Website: apple
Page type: customer-info-address
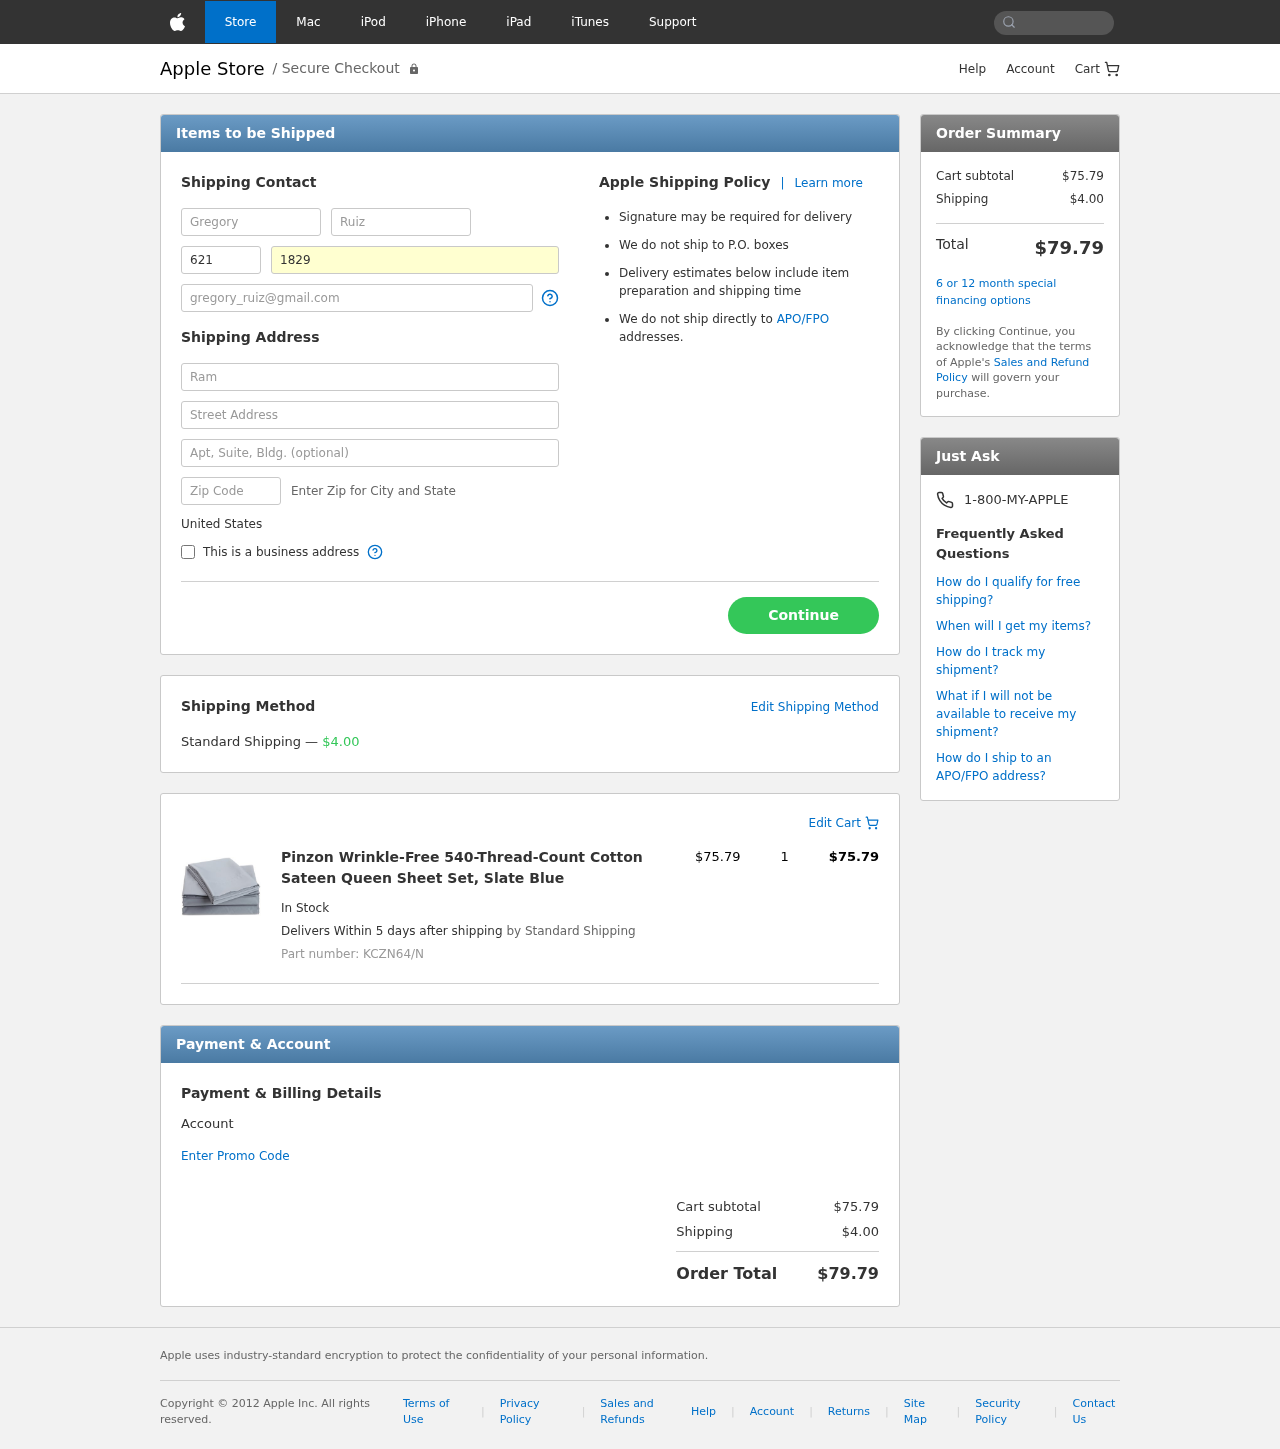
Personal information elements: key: PII_COUNTRY
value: United States
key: PII_FIRSTNAME
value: Gregory
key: PII_LASTNAME
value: Ruiz
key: PII_PHONE_AREA
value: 621
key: PII_PHONE_LINE
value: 1829
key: PII_EMAIL
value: gregory_ruiz@gmail.com
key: PII_COMPANY
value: Ramos-Nelson
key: PII_STREET
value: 5049 Joseph Oval Apt. 588
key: PII_STREET2
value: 176 Karen Burg
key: PII_POSTCODE
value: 58755
Product elements: key: PRODUCT1_NAME
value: Pinzon Wrinkle-Free 540-Thread-Count Cotton Sateen Queen Sheet Set, Slate Blue
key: PRODUCT1_PRICE
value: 75.79
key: PRODUCT1_QUANTITY
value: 1
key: PRODUCT1_SKU
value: KCZN64/N
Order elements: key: ORDER_SHIPPING_COST
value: $4.00
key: ORDER_ITEM_TOTAL
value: $75.79
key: ORDER_SUBTOTAL
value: $75.79
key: ORDER_TOTAL
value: $79.79